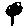
Label: tree